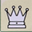
Piece: wQ